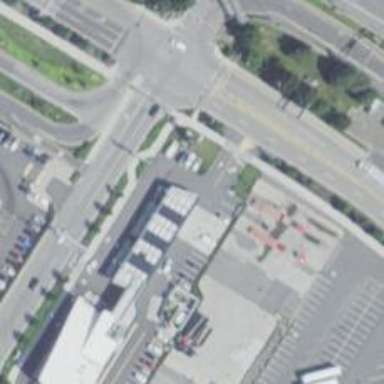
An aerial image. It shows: Marked road crossing.